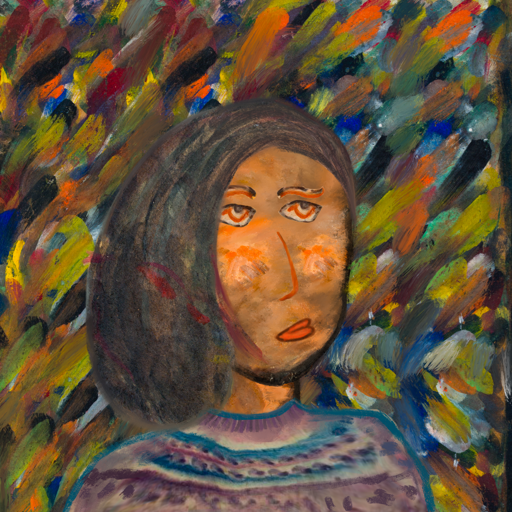
Background: An_Impression, Head And Neck Side: Gypsy_Queen, Face Side: Experience, Bust: HillGirl, Hair Side: Gypsy_Mother, Head Accessory: Blank, Second Necklace: Blank, Necklace: Blank, Baby: Blank